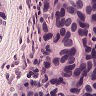
Metastatic tissue present: yes